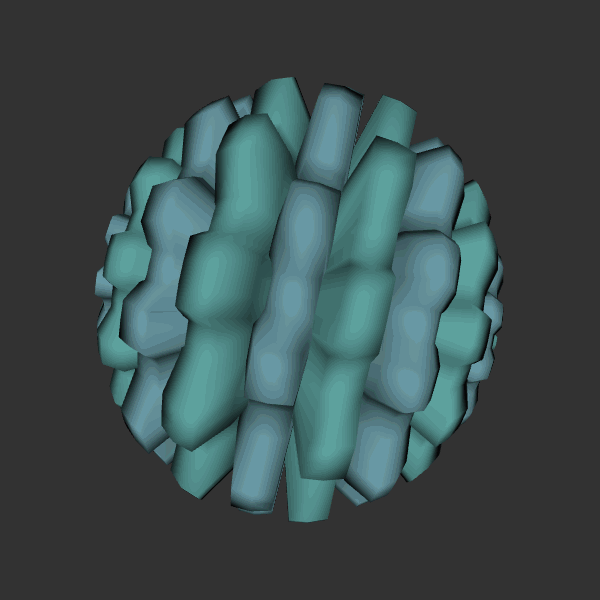
Background: dark